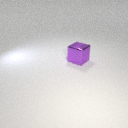
large purple metal cube